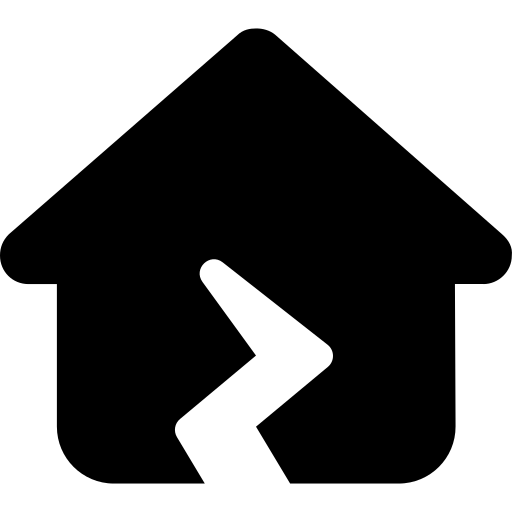
Tags: icon, FontAwesome, fa-icon, solid, house, crack